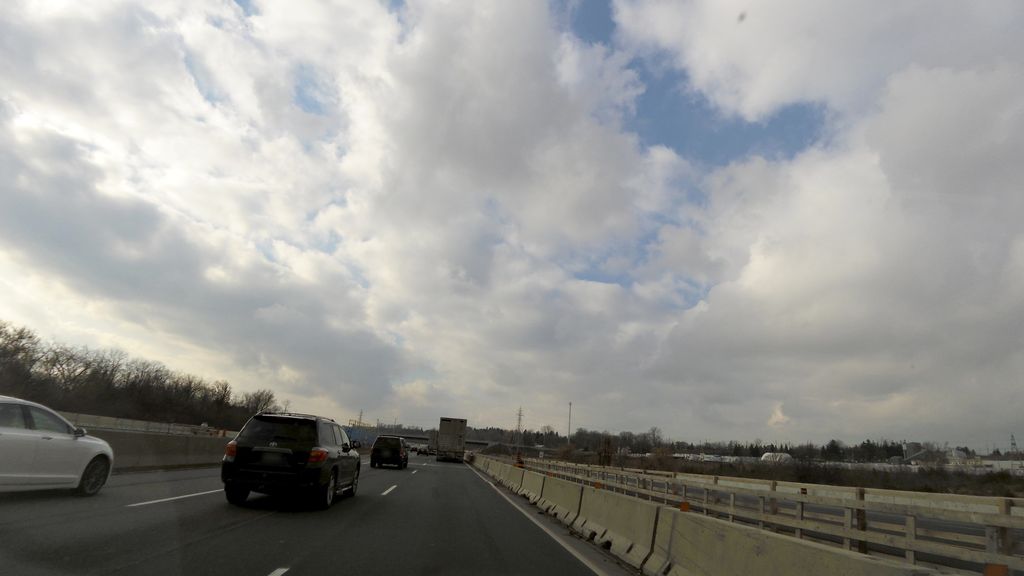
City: kitchener-waterloo